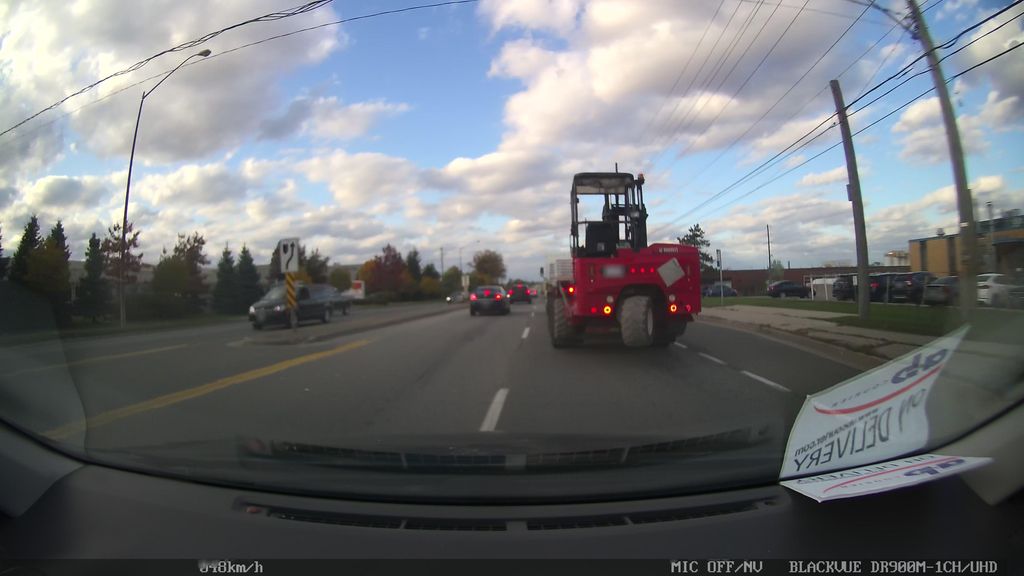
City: toronto